Field crop: maize
Growth stage: 1
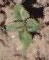
Species: datura